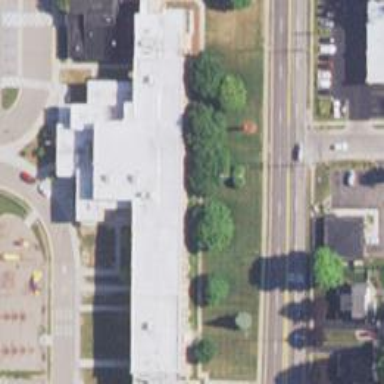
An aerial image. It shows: School building.